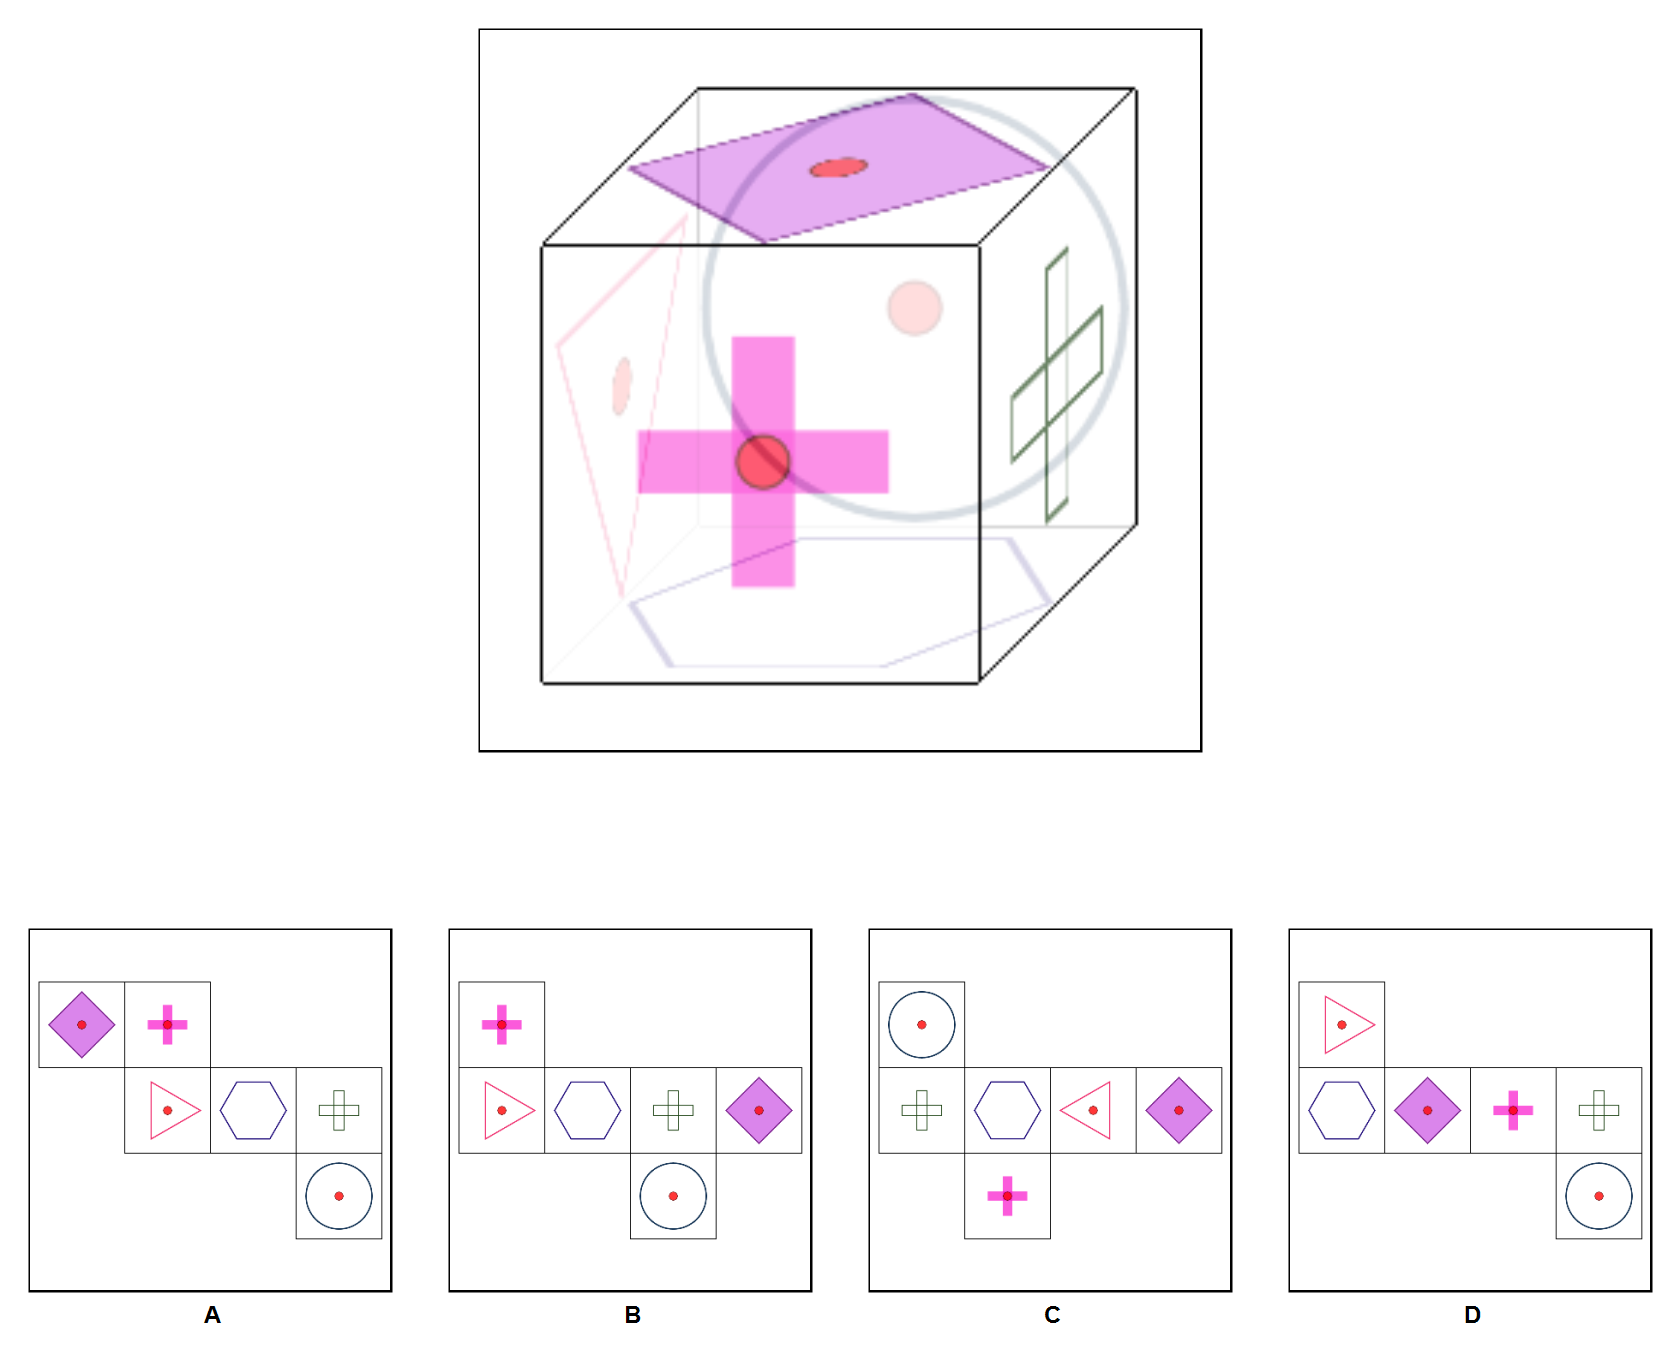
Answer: D